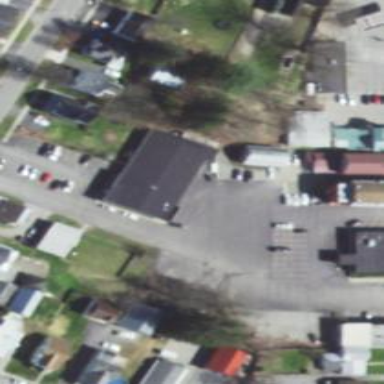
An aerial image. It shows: Pharmacy providing healthcare services.